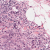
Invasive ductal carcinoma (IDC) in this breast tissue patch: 1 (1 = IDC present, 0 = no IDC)